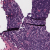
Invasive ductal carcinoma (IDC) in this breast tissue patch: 0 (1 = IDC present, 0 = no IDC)